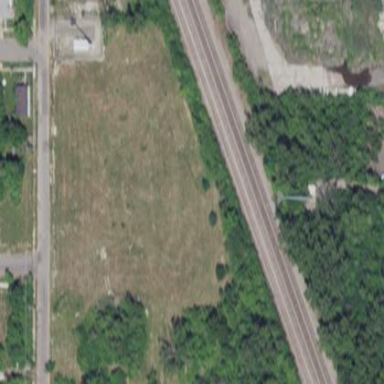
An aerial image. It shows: Brownfield site.